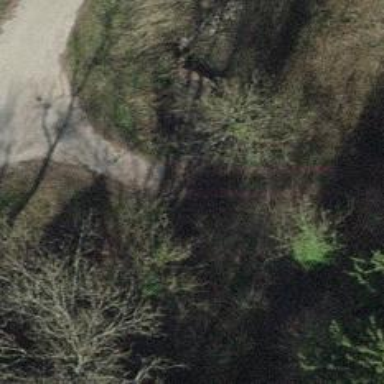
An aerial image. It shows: Unpaved track on bridge with grade2 tracktype.